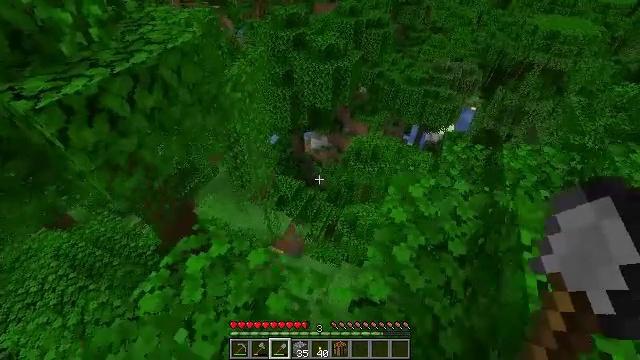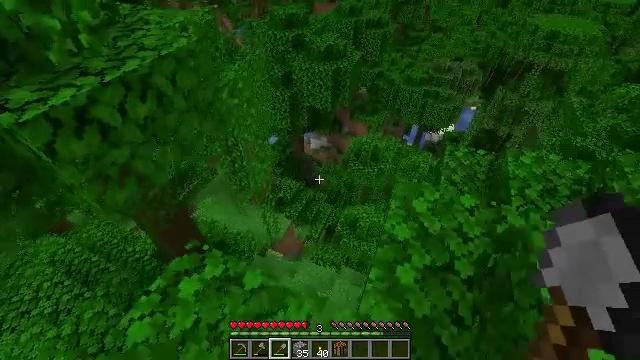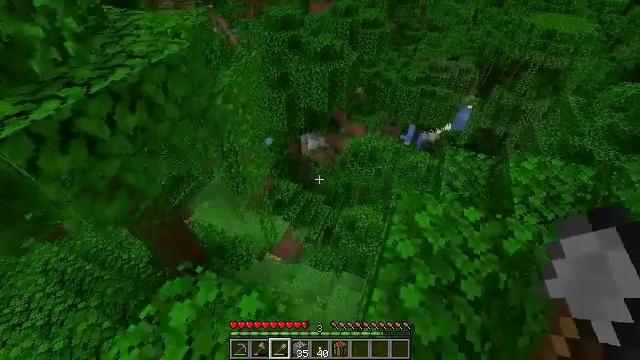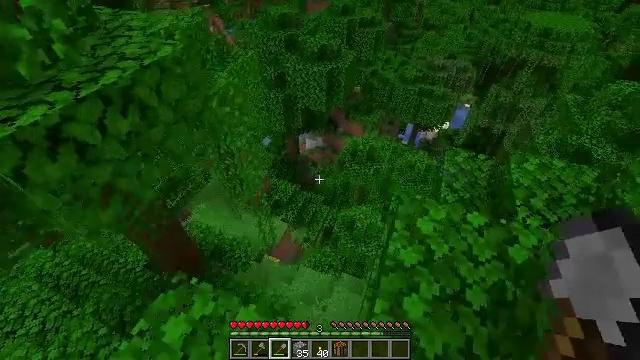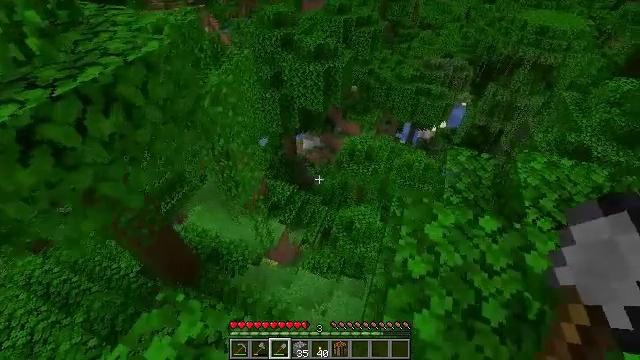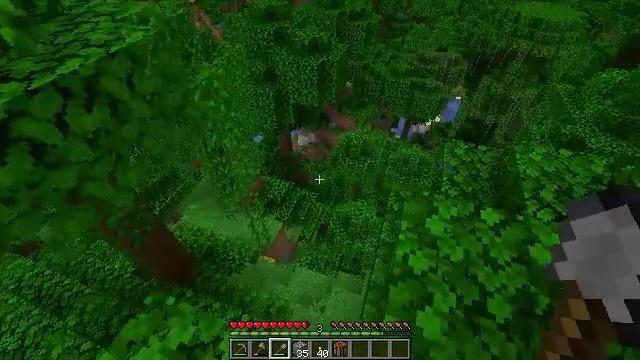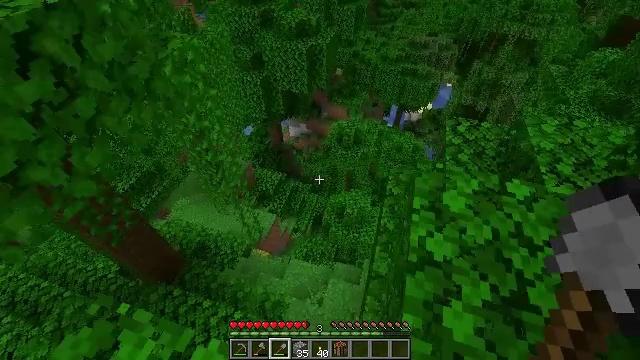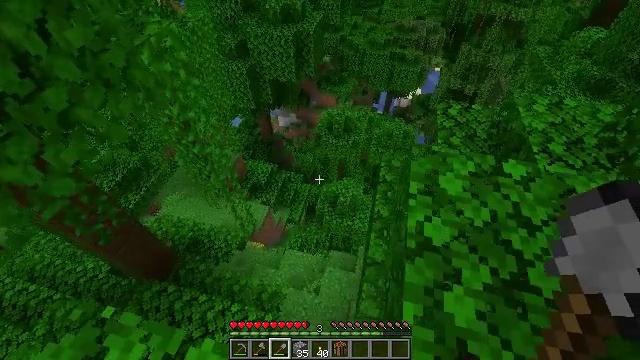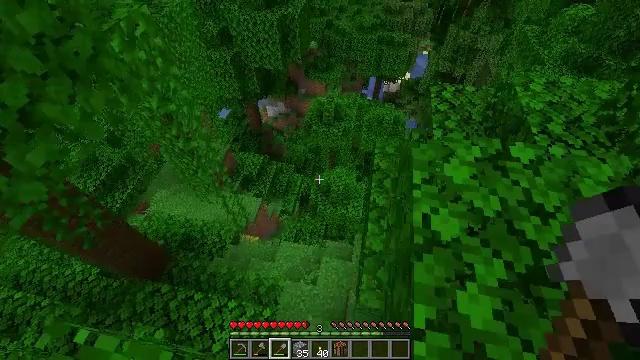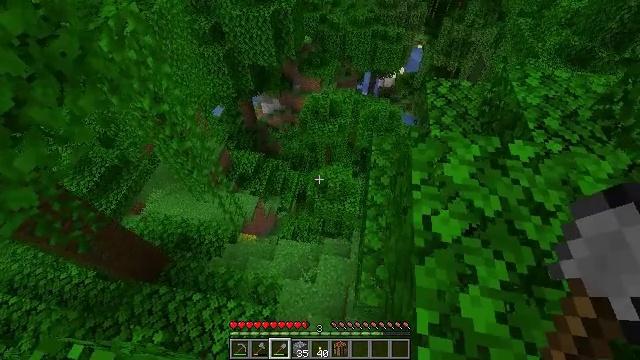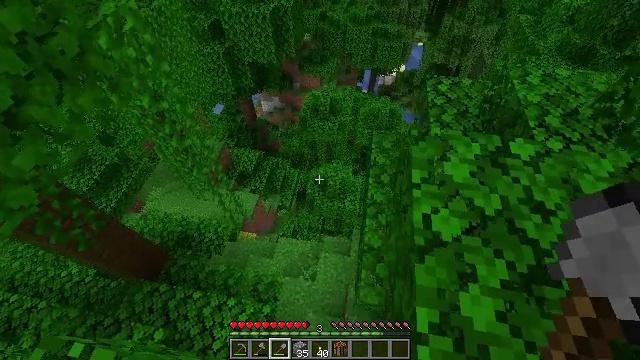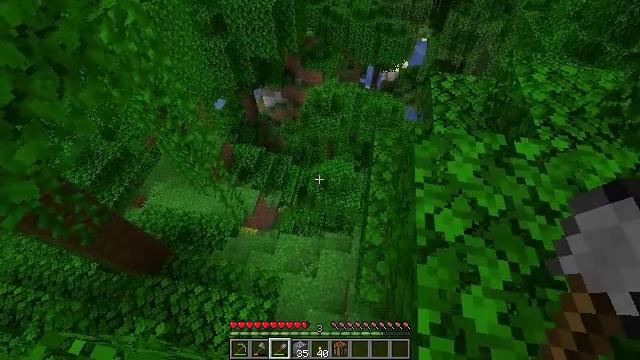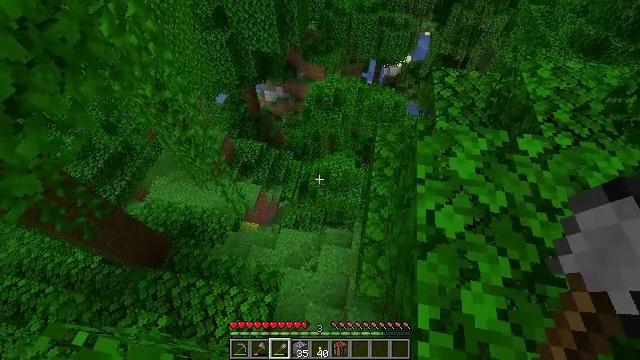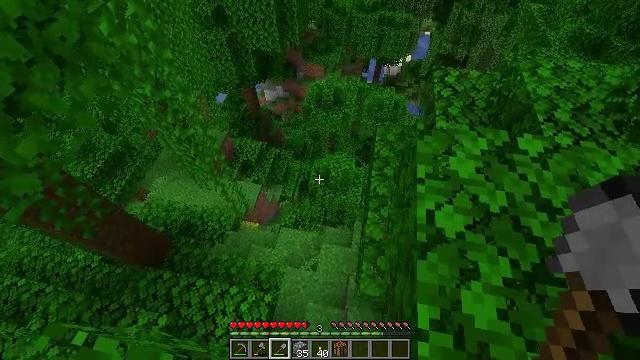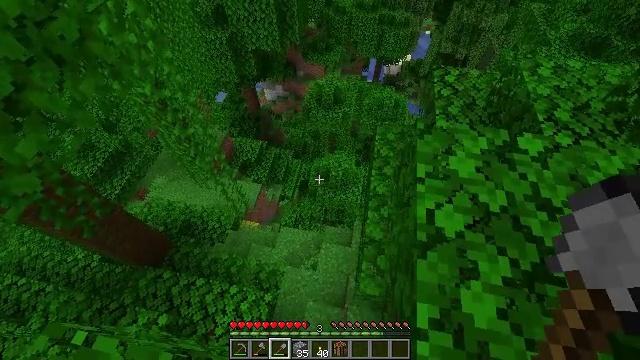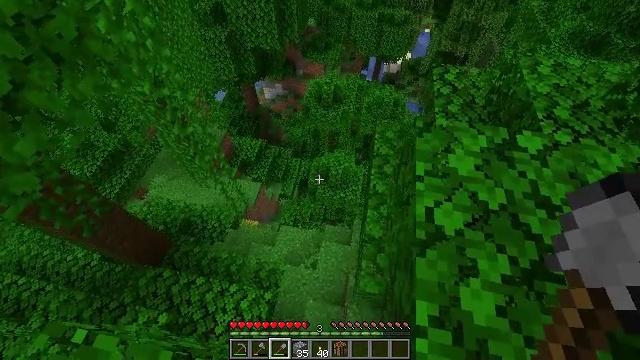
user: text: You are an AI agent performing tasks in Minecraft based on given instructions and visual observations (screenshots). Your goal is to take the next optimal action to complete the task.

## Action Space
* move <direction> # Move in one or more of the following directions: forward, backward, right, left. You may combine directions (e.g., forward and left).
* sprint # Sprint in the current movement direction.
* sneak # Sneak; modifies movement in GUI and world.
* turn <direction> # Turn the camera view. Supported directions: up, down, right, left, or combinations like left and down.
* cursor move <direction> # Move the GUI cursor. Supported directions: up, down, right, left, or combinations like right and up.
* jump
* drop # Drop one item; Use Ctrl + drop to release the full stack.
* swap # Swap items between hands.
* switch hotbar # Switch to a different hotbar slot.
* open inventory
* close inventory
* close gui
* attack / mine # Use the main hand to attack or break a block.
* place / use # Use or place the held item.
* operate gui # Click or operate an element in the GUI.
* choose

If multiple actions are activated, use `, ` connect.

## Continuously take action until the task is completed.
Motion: motion action
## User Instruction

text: Harvest melon from the farm.
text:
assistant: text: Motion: move forward
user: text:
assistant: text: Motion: move forward
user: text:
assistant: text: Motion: move forward
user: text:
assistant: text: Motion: move forward
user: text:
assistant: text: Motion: turn right
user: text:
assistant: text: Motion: turn right and down
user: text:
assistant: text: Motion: turn right and down
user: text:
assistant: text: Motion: turn right and down
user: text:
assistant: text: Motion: turn right
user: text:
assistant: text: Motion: no_op
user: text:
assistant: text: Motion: no_op
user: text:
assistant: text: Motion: turn down
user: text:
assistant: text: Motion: no_op
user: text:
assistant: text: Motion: no_op
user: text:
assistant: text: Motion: no_op
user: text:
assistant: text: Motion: no_op
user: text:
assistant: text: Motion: turn right
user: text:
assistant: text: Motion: turn right
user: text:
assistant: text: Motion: turn right and up
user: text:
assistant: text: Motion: turn right and up
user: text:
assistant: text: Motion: turn right and up
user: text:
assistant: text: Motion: turn right
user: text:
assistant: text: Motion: turn right
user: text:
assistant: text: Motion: turn right
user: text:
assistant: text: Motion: turn right
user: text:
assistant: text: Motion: turn right and up
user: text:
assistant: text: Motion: turn right and up
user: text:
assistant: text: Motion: turn right and up
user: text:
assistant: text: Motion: turn right and up
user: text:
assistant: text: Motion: move forward